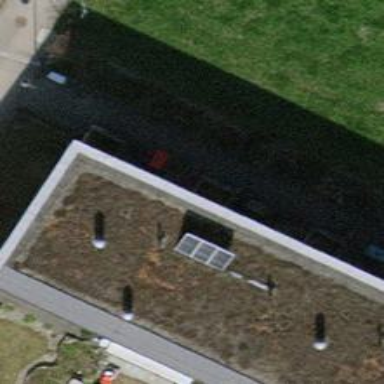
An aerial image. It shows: House with flat roof made of grass.